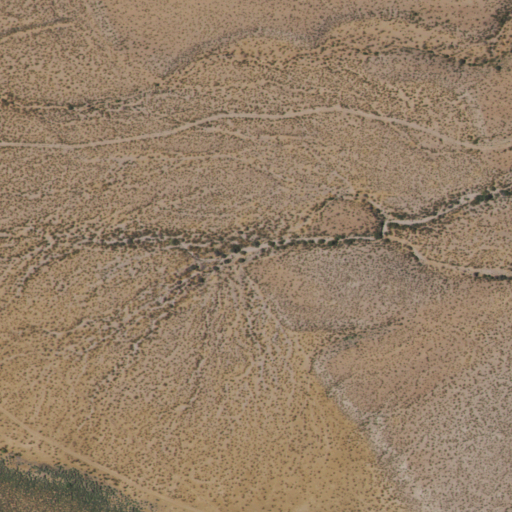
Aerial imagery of valley in New Mexico named Hackett Canyon containing shrub, grassland, herbaceous wetlands, and woody wetlands